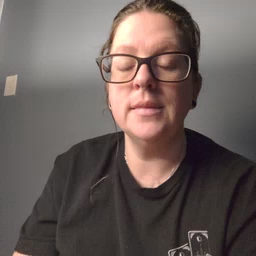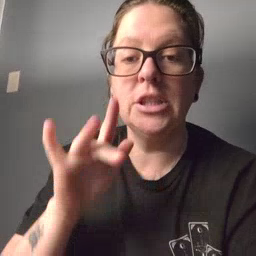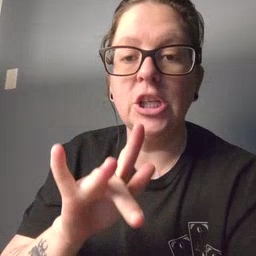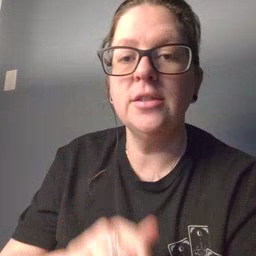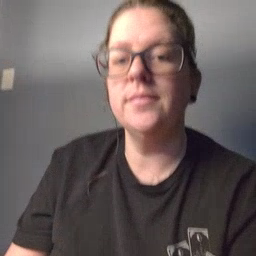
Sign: touch